Question: I have problem where google chrome is showing:
'The site uses SSL, but Google Chrome has detected either high-risk insecure content on the page or problems with the site's certificate. Don't enter sensitive information on this page. Invalid certificate or other serious https issues could indicate that someone is attempting to tamper with your connection to the site.'
message which shows up as crossed with red https sign.
### How should I configure tomcat to get rid of the message shown in detail on the below picture?
I found this link but can't make out from it how to fix this:
<URL>
Also there is mention of OpenSSL problem with APR (what would be the OpenSSL alternative?):
<URL>
I have GeoTrust Business ID certificate which is more than adequate for the site and should be secure enough. So I believe this some issue with either Tomcat or Java.
Working configuration in server.xml:
'''
<Connector port="443"
protocol="org.apache.coyote.http11.Http11NioProtocol"
maxHttpHeaderSize="16384"
maxThreads="150"
minSpareThreads="25"
maxSpareThreads="75"
enableLookups="false"
acceptCount="100"
connectionTimeout="20000"
disableUploadTimeout="true"
compression="on"
compressionMinSize="2048"
noCompressionUserAgents="gozilla, traviata"
compressableMimeType="text/html,text/xml,text/plain,text/javascript,text/css"
scheme="https"
secure="true"
SSLEnabled="true"
sslProtocol="TLS"
clientAuth="false"
keystoreFile="/usr/share/tomcat6/conf/tomcat.keystore" keystorePass="somepass"
/>
'''
is giving me the error on the picture:

---
# UPDATE - Going native
'''
'<Connector port="443"'
protocol="org.apache.coyote.http11.Http11AprProtocol"
maxHttpHeaderSize="16384"
maxThreads="150"
enableLookups="false"
acceptCount="100"
disableUploadTimeout="true"
compression="on"
compressionMinSize="2048"
noCompressionUserAgents="gozilla, traviata"
compressableMimeType="text/html,text/xml,text/plain,text/javascript,text/css"
scheme="https"
secure="true"
SSLEnabled="true"
SSLCertificateFile="/tomcat/conf/cert.crt"
SSLCertificateKeyFile="/tomcat/conf/key.pem"
SSLCACertificateFile="/tomcat/conf/rootandintermidiate.crt"
clientAuth="optional"
/>
'''
This seemed to do the trick!
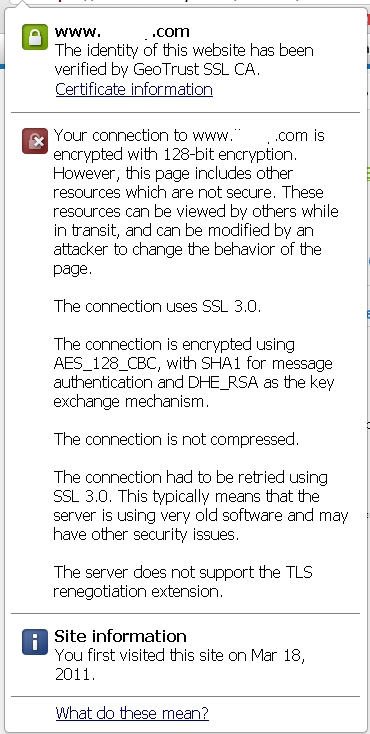
Answer: According to:
<URL>
> "The APR connector uses different
attributes for SSL keys and
certificates."
The examples they give is (JSSE):
'''
<Connector
port="8443" maxThreads="200"
scheme="https" secure="true" SSLEnabled="true"
keystoreFile="${user.home}/.keystore" keystorePass="changeit"
clientAuth="false" sslProtocol="TLS"/>
'''
For JSSE and then APR:
'''
<Connector
port="8443" maxThreads="200"
scheme="https" secure="true" SSLEnabled="true"
SSLCertificateFile="/usr/local/ssl/server.crt"
SSLCertificateKeyFile="/usr/local/ssl/server.pem"
clientAuth="optional" SSLProtocol="TLSv1"/>
'''
The first thing I noticed was 'SSLProtocol' is different (attribute and its value) and it doesn't use 'keystoreFile'. This appears to be because:
> "If the installation uses APR - i.e.
you have installed the Tomcat native
library - then it will use the APR SSL
implementation."
The attributes in your example relate to the JSSE implementation, so I'm assuming the issue relates to the use of the NIO protocol and / or APR. Change your 'Connector' to use the attributes designed solely for APR and remove the JSSE ones (or vice versa).